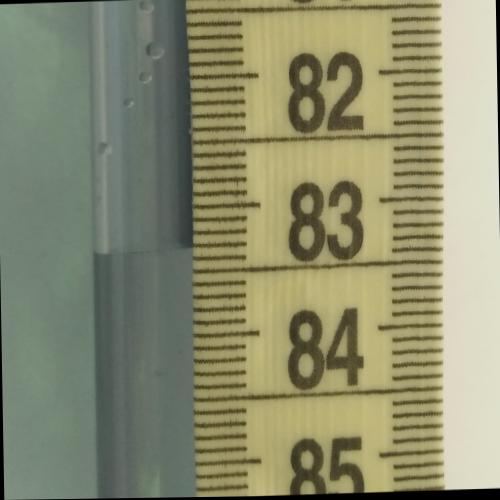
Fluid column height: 83.3 cm